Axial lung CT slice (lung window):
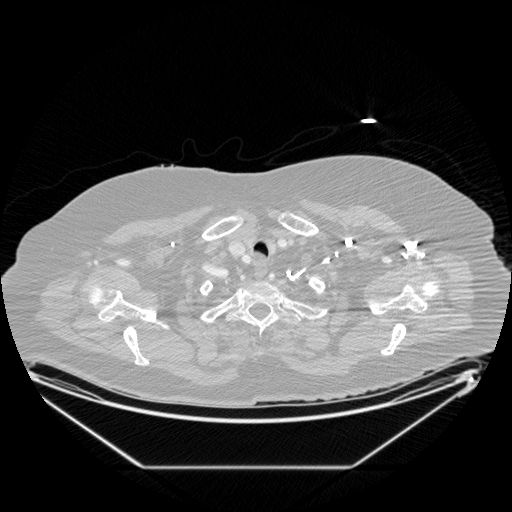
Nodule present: no